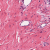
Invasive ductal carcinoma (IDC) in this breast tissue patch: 0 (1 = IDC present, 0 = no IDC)